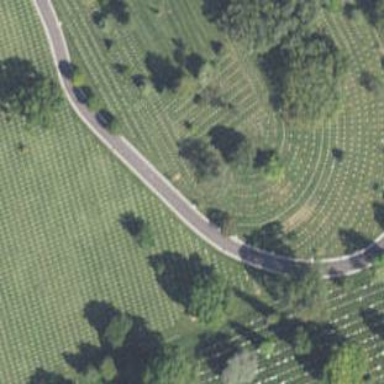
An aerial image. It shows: Sector in the cemetery.